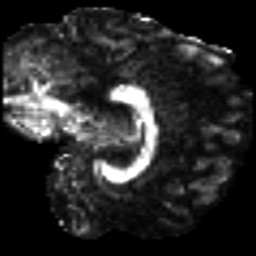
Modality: FA
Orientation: sagittal
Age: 26
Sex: male
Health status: healthy
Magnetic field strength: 3 T
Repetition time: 8.4 s
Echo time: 0.0926 s